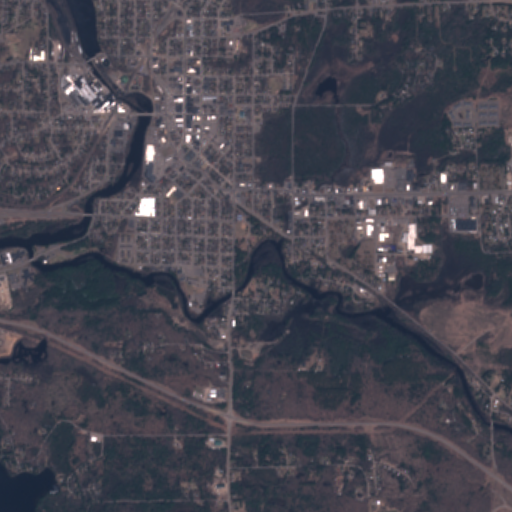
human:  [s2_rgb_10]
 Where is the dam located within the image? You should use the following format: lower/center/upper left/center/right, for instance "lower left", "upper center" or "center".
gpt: The dam is located in the upper left of the image.
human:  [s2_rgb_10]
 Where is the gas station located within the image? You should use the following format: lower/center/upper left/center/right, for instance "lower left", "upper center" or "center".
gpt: The gas station is located in the upper left of the image.
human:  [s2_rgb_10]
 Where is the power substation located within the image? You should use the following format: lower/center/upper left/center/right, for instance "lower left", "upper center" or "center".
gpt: The power substation is located in the upper left of the image.
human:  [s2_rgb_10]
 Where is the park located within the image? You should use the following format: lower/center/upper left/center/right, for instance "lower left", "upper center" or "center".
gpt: There is no park in the image.